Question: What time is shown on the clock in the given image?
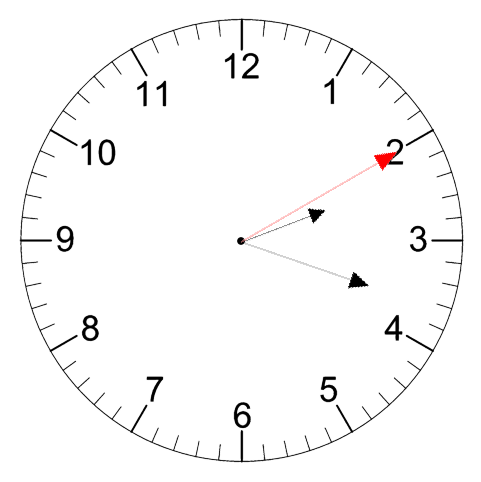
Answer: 02:18:10